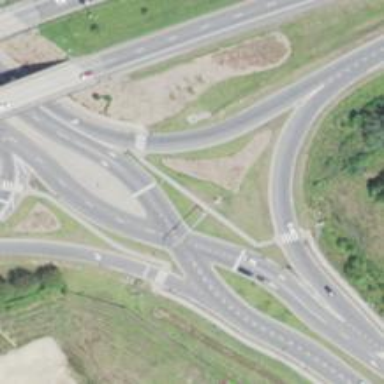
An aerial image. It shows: Motorway link with Diverging Diamond Interchange (DDI) junction.